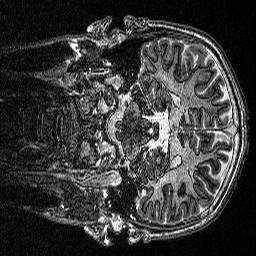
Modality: MP2RAGE
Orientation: coronal
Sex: male
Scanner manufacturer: siemens
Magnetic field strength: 3 T
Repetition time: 5 s
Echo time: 0.00292 s